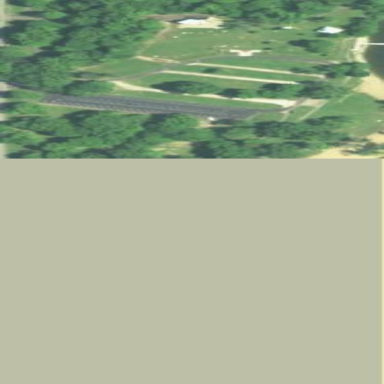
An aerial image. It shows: Park.